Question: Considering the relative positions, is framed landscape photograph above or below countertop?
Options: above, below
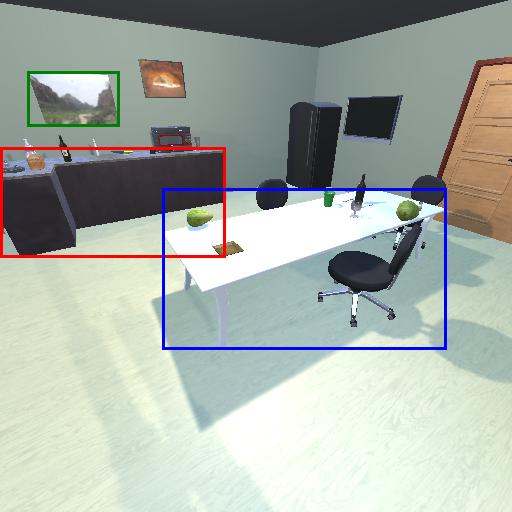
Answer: above